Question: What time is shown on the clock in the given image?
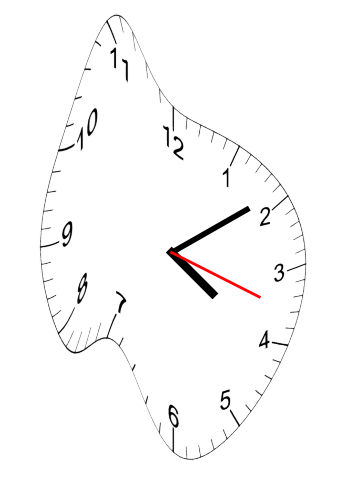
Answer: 04:09:18